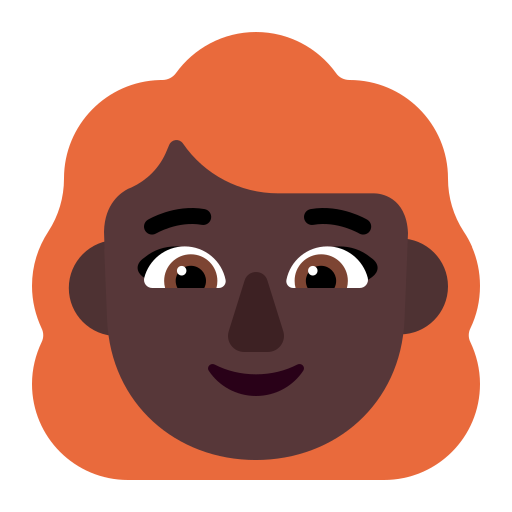
woman red hair flat dark